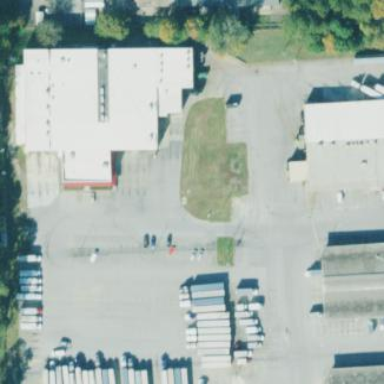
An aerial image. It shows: Warehouse building.